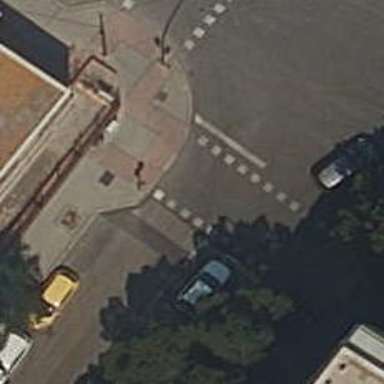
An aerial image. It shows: Road with traffic signals for signaling.